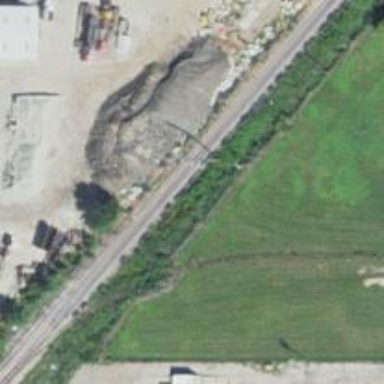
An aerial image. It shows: Abandoned railway spur.